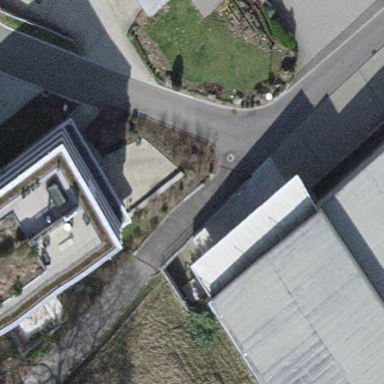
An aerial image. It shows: View of roof of building.